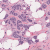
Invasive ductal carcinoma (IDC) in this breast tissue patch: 1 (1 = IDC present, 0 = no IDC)